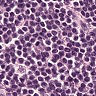
Metastatic tissue present: no